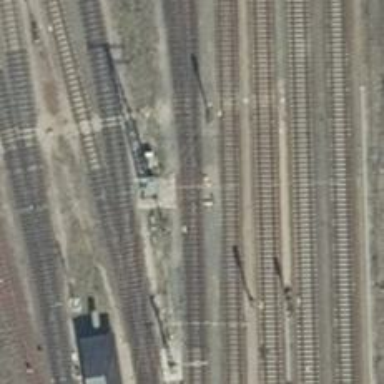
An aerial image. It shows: Railway switch with the turnout side on the left.